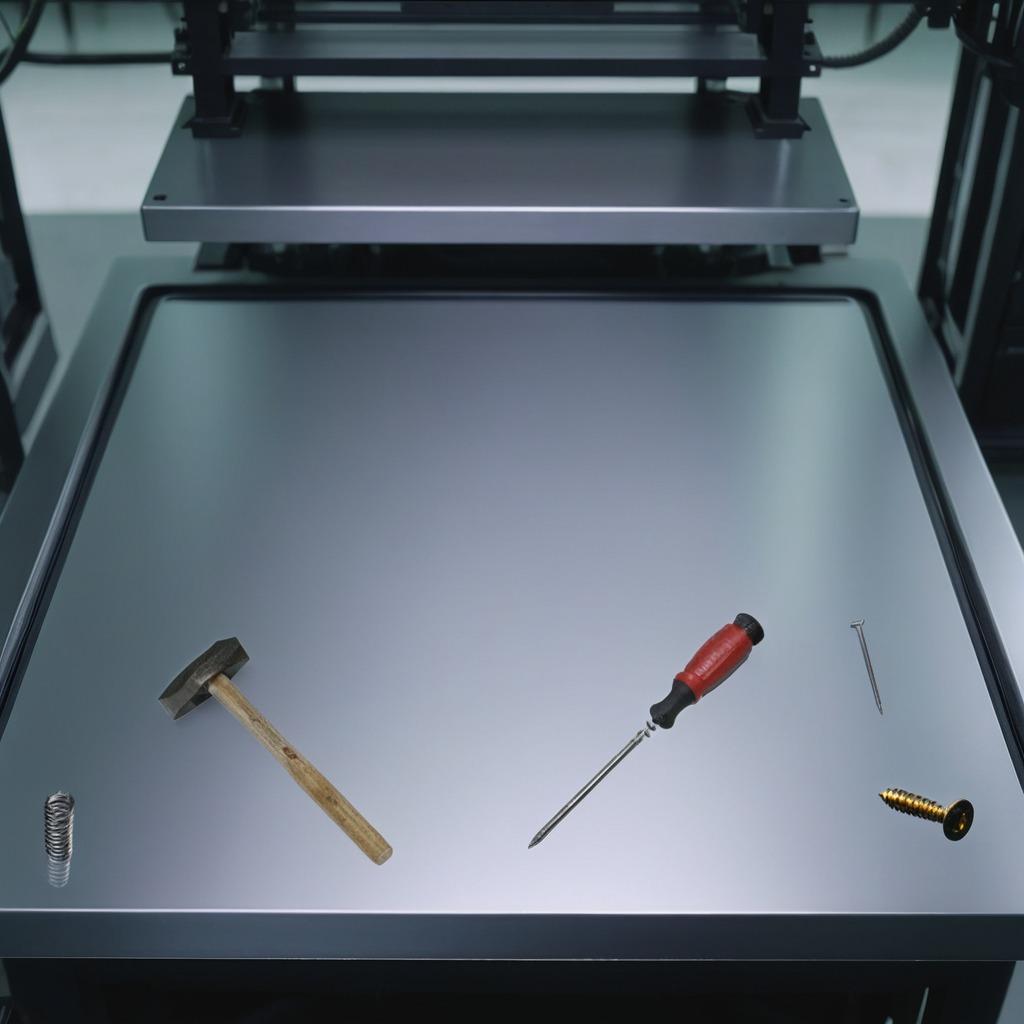
A hammer, an iron nail, a metal machine screw, a coiled metal spring, and a screwdriver are lying on the metal table in the machine shop under fluorescent lights.